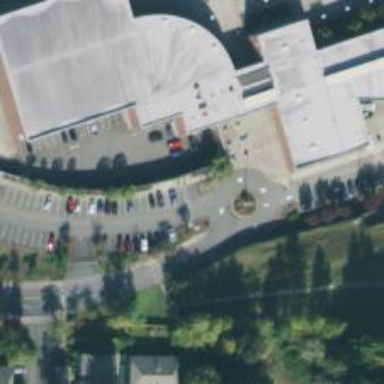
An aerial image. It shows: Parking space.